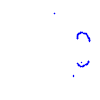
Particle: kaon